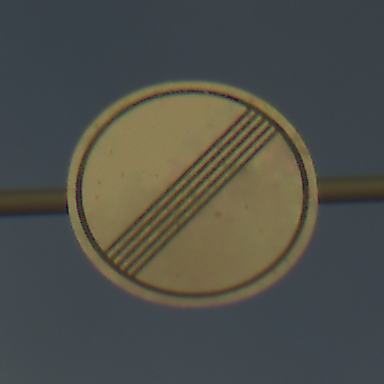
Verkehrszeichen: EndeSaemtlicherBegrenzungen
Umgebung: Outdoor, Suburban
Tageszeit: MorningAfternoon
Wetter: PartlyCloudy
Licht: Natural
Jahreszeit: NotSpecified
Kontrast: HighContrast